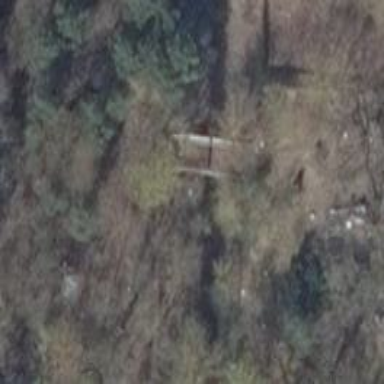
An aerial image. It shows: Concrete path on bridge.